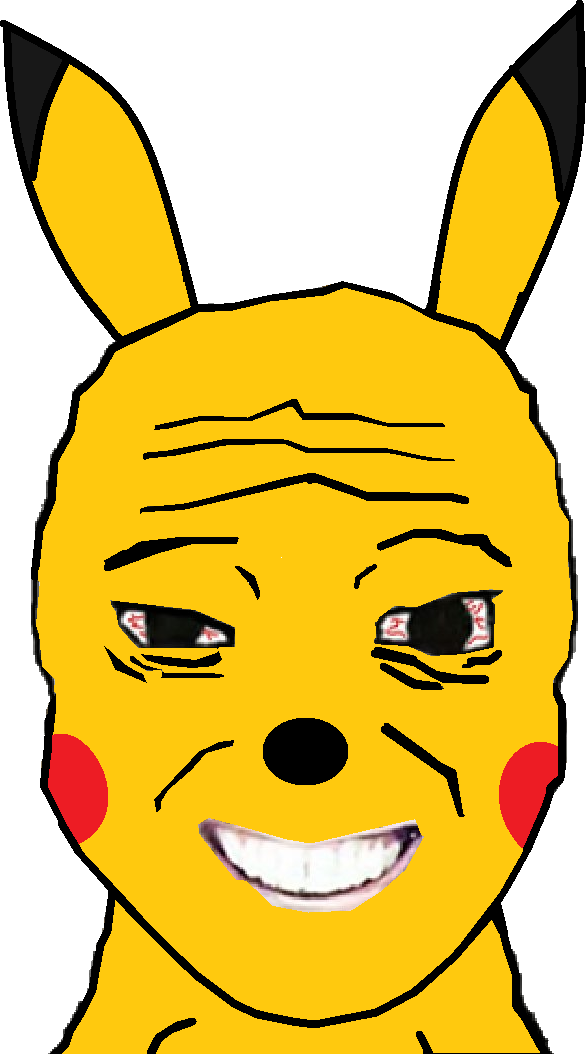
Label: 5_Coomer